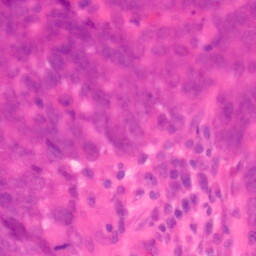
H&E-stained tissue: Colon